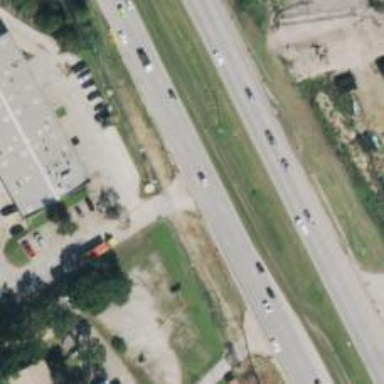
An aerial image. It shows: Tertiary road with frontage road along it.